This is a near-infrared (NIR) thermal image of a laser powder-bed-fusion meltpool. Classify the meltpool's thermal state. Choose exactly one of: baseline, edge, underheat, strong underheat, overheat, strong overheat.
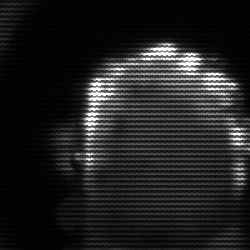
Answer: baseline